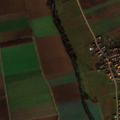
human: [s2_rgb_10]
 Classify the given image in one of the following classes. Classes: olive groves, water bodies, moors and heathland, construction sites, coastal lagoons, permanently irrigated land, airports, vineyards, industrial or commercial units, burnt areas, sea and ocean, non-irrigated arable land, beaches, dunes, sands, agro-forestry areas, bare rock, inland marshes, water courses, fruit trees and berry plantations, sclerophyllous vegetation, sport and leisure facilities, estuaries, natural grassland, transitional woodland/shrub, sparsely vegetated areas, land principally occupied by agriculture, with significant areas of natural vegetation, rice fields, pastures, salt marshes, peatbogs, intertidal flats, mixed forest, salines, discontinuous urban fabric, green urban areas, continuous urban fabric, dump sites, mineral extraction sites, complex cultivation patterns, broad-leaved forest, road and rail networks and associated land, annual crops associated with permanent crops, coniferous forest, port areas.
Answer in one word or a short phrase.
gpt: discontinuous urban fabric, non-irrigated arable land, pastures, land principally occupied by agriculture, with significant areas of natural vegetation